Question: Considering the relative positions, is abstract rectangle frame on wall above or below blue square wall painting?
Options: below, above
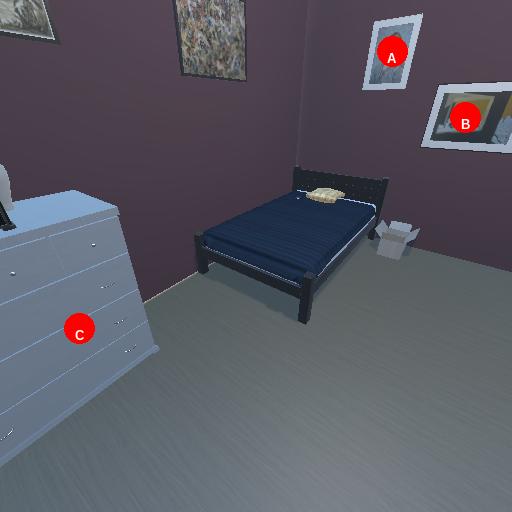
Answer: below